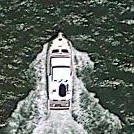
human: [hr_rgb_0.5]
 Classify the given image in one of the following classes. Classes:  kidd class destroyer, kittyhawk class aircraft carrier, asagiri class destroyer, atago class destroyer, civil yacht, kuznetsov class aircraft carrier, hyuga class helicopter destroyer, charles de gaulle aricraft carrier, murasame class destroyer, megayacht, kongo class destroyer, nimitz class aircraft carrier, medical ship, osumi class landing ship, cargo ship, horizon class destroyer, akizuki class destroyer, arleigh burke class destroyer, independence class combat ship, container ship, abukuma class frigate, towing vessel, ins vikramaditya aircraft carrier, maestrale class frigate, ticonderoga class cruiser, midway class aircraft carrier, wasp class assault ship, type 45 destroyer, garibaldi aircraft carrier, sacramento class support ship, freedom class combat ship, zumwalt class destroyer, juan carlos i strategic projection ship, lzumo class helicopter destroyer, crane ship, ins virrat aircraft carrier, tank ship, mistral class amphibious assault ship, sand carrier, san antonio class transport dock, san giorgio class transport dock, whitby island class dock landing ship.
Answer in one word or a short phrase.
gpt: Civil yacht